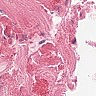
Metastatic tissue present: no